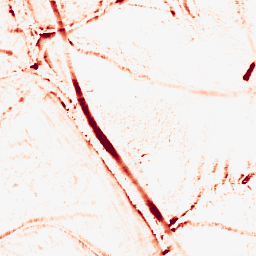
Category: morphological
Decomposition family: morphological_ellipse
Decomposition parameters: operation: opening
width: 10
height: 10
Upsampling method: linear_exact
Upsampling parameters: scale: 4
Upsampling scale: 4